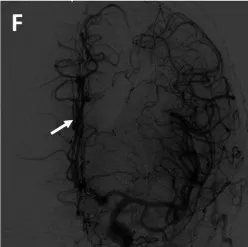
Patient #8. An A3-A3 bypass was performed, followed by repeat aneurysm embolization with Acomm sacrifice [(E,F) post-treatment angiogram demonstrating no residual aneurysm and filling of the right ACA through the bypass (highlighted by arrows).
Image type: radiology (x_ray)